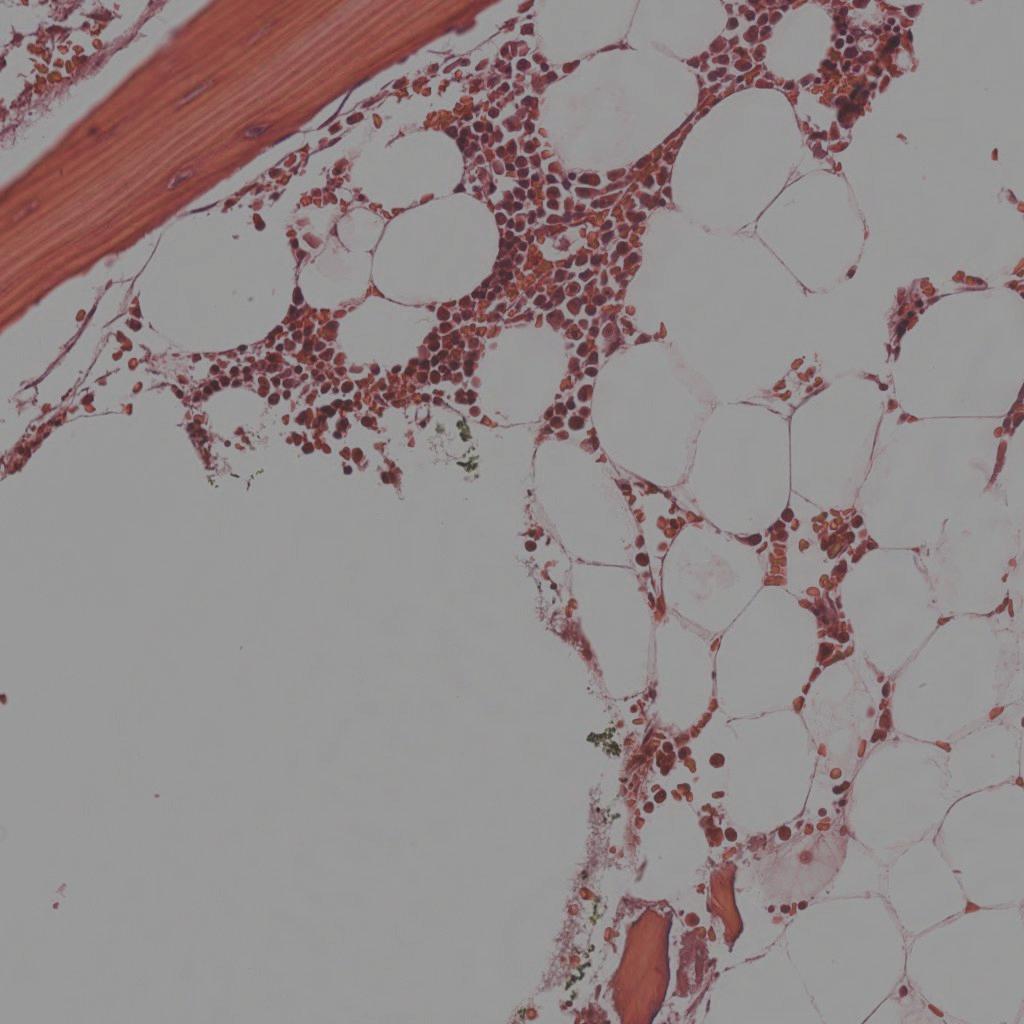
Label: Non-Tumor